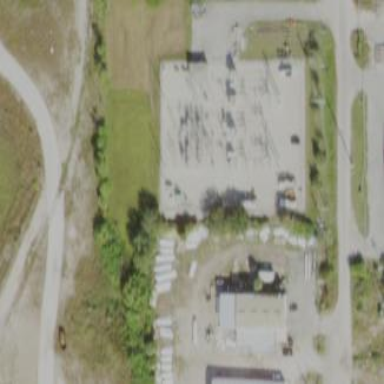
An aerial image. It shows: Outdoor power substation surrounded by fence. The substation is specifically for distribution purposes.